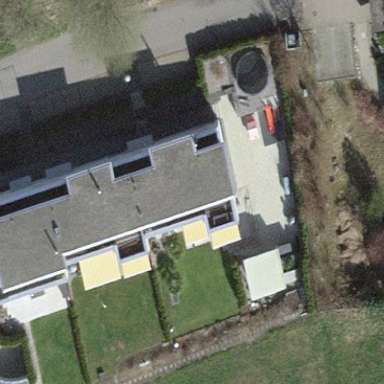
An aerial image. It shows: Simple house.